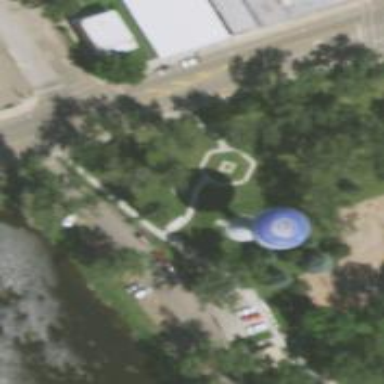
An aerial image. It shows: Water tower that is man-made.